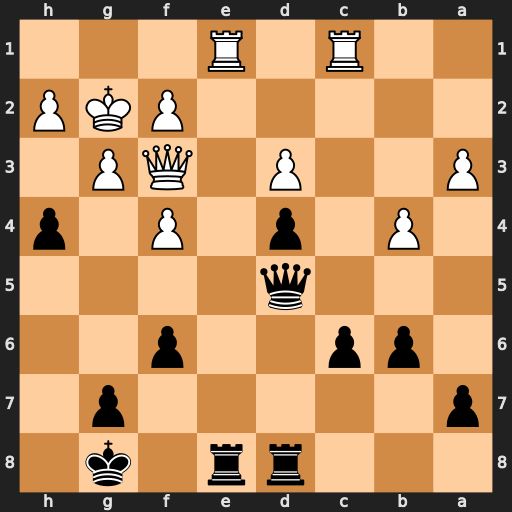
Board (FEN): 3rr1k1/p5p1/1pp2p2/3q4/1P1p1P1p/P2P1QP1/5PKP/2R1R3
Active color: b
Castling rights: -
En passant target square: -
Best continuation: h3+ Kxh3 Qxf3 Rxe8+ Rxe8